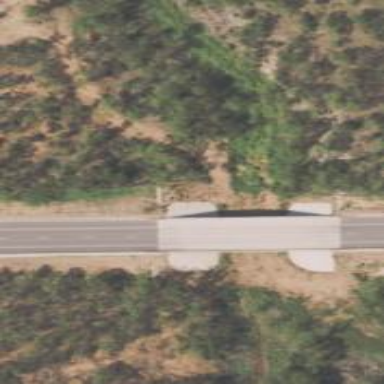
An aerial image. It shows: Bridge supported by abutments.